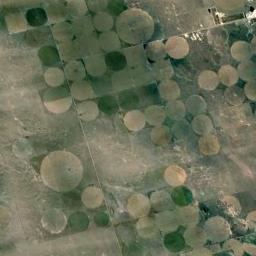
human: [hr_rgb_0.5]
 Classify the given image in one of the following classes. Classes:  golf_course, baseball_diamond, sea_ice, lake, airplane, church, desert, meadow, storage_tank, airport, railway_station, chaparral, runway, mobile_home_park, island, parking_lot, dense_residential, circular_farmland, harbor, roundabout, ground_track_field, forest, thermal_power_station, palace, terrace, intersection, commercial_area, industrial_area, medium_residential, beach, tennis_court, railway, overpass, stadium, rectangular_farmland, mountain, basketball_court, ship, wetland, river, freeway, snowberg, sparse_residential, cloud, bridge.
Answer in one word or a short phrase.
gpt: circular_farmland